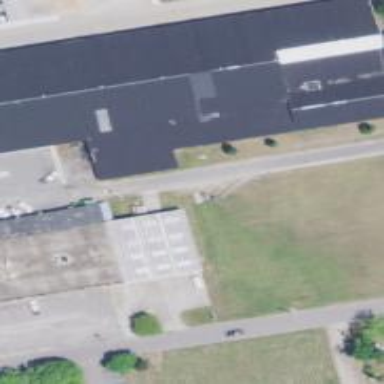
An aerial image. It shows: Warehouse.